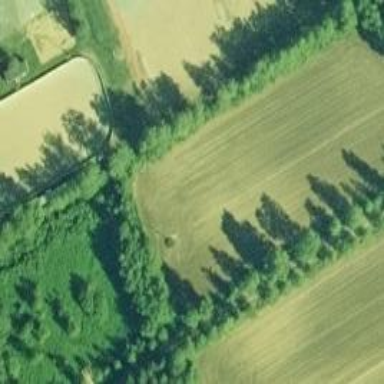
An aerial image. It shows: Row of trees in natural setting.